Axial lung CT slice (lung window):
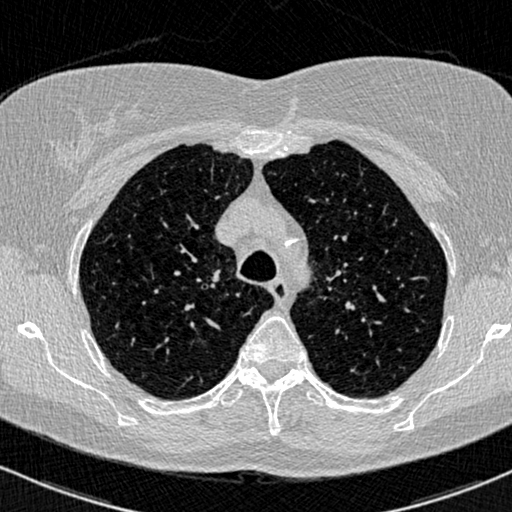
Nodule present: no